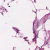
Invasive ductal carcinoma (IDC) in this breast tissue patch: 0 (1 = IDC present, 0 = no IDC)